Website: walmart
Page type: billing-address
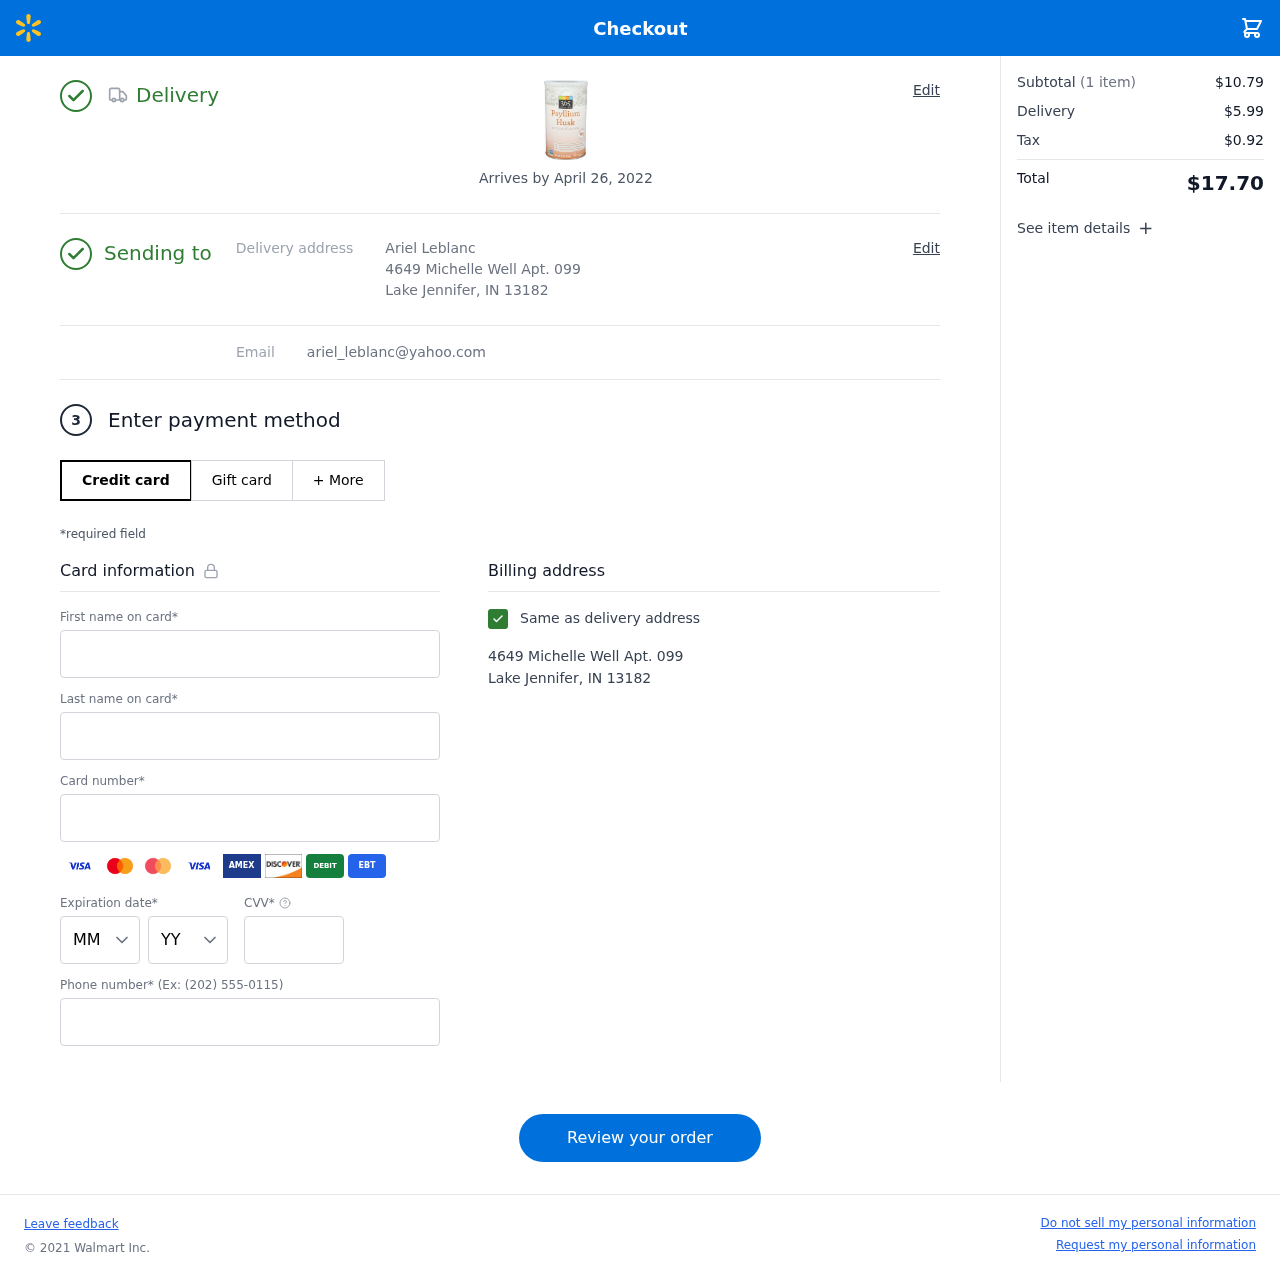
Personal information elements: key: PII_CARD_CVV
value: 5115
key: PII_CARD_EXPIRY_MONTH
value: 10
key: PII_CARD_EXPIRY_YEAR
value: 28
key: PII_CARD_NUMBER
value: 3704 8246 6001 452
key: PII_EMAIL
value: ariel_leblanc@yahoo.com
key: PII_FIRSTNAME
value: Ariel
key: PII_FULLNAME
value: Ariel Leblanc
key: PII_LASTNAME
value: Leblanc
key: PII_PHONE
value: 6489687932
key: PII_STREET
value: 4649 Michelle Well Apt. 099
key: PII_CITY_STATE_ZIP
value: Lake Jennifer, IN 13182
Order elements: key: ORDER_DELIVERY_DATE
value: Arrives by April 26, 2022
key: ORDER_NUM_ITEMS
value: (1 item)
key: ORDER_SUBTOTAL
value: $10.79
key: ORDER_SHIPPING_COST
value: $5.99
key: ORDER_TAX
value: $0.92
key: ORDER_TOTAL
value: $17.70